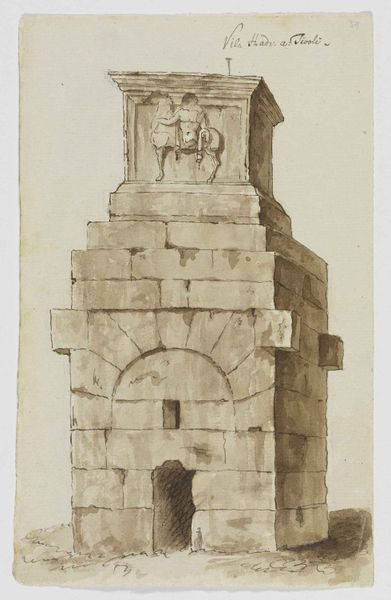
Titel: Grabmal bei der Villa Hadriana in Tivoli
Künstler: Friedrich Weinbrenner
Standort: Karlsruhe
Institution: Staatliche Kunsthalle Karlsruhe
Schlagwörter: dunkel, mann, schatten, weiß, aquarell, braun, fenster, grau, schwarz, skizze, starsse, säule, tür, zeichnung, gebäude, beige, alt, profile, architektur, sockel, stein, steine, figur, klassizismus, ofen, pferd, reiter, turm, relief, schrift, bogen, italien, mauer, ziegel, monochrom, massiv, türe, sepia, rundbogen, dekoration, podest, tor, eingang, gang, laviert, tusche, ruine, antike, burg, denkmal, mauerwerk, torso, schwarz weiß, loch, beschriftung, bleistift, friedhof, entwurf, tinte, rom, würfel, fries, villa, ziegelsteine, öffnung, quader, sandstein, grab, antik, krieger, romanik, lock, tur, mausoleum, quadrat, viereck, bau, tunnel, bauen, grabmal, monument, luke, durchfahrt, gemauert, notizen, ecksteine, skitze, haustein, freske, tivoli, via, italienreise, lucke, feiter, #tor, villa hadrian, einfärbig, erbautes, rteiter, vils, gemauerz